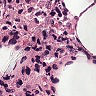
Metastatic tissue present: no